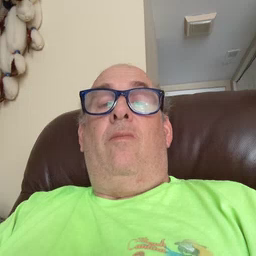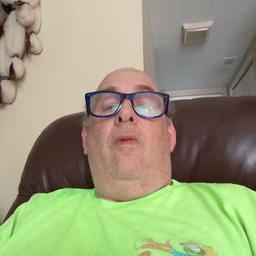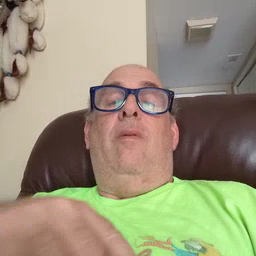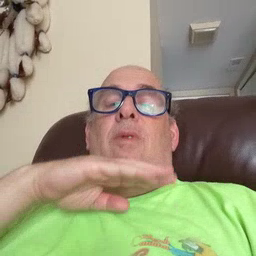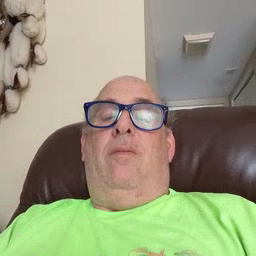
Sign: pig